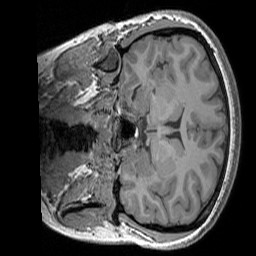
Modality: T1w
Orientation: coronal
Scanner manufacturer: siemens
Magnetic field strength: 3 T
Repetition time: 1.83 s
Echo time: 0.00303 s